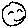
Label: smiley face